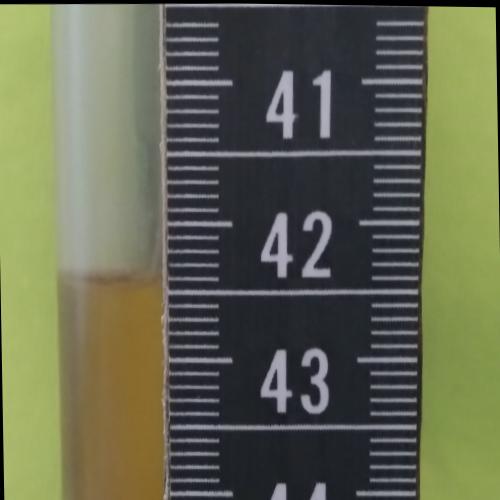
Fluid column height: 42.4 cm